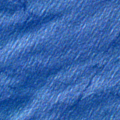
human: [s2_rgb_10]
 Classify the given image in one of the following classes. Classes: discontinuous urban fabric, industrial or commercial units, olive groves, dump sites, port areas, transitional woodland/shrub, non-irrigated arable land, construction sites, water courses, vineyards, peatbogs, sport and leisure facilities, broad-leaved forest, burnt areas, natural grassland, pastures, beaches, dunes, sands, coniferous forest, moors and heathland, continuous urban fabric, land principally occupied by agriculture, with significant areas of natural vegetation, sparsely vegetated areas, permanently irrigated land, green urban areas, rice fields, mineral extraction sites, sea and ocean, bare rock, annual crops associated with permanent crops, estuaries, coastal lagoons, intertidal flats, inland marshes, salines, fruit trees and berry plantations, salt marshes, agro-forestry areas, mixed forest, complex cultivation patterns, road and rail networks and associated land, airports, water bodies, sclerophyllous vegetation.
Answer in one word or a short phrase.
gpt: sea and ocean